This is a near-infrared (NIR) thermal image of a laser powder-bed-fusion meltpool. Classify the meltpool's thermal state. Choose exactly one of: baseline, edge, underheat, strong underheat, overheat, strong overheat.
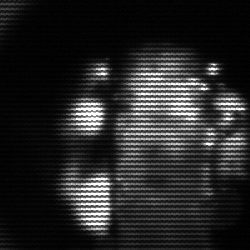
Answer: strong underheat